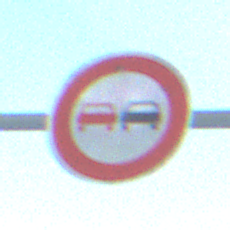
Verkehrszeichen: Ueberholverbot
Umgebung: Outdoor, Nature
Tageszeit: SunriseSunset
Wetter: Clear
Licht: Natural
Jahreszeit: Winter
Kontrast: LowContrast